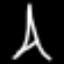
Label: The Eiffel Tower